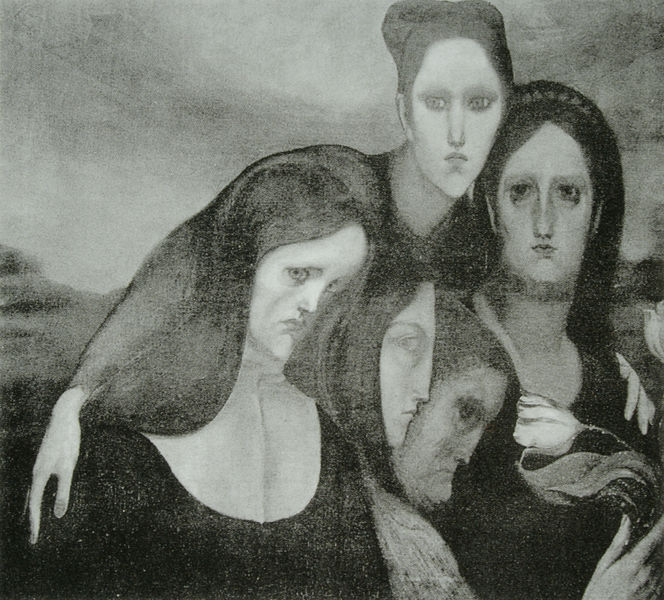
Titel: Das Mienenspiel
Künstler: Emile Farby
Standort: Brüssel
Institution: Privatbesitz
Schlagwörter: dunkel, gruppe, hand, himmel, schatten, weiß, frauen, landschaft, mädchen, ausschnitt, blume, femmes, frau, grau, haar, hell, kleid, kleider, licht, profil, schwarz, zeichnung, blick, rose, schleier, tuch, symbolismus, alt, gesichter, jung, alte, augen, blicke, böse, gesicht, halten, kragen, lang, trauer, fünf, gruppenbildnis, gruppenporträt, hände, verzerrung, auge, haare, stoff, tücher, haarreif, traurig, wellen, umarmung, düster, modern, nabis, grafik, linien, ausdruck, haarband, angst, unglück, jugendstil, münder, nasen, ernst, surrealismus, strauß, abstrahiert, foto, tulpe, umarmen, vier, munch, geheimnis, porträts, druck, blanc, noir, schwarzweiß, proträt, lilie, gruppenbild, verschwommen, umfassen, fließend, klimt, präraffaeliten, beweinung, töchter, unheimlich, fresco, platt, fratzen, tristesse, schmucklos, verzerrt, masken, harre, nonnen, aufgerissen, verzogen, veränderung, s/w, wallen, zerrbild, belgien, age, anamorphose, déformation, fussli, gruppenportait, s w, schiele, soeurs, verflossen